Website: home-depot
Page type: receipt
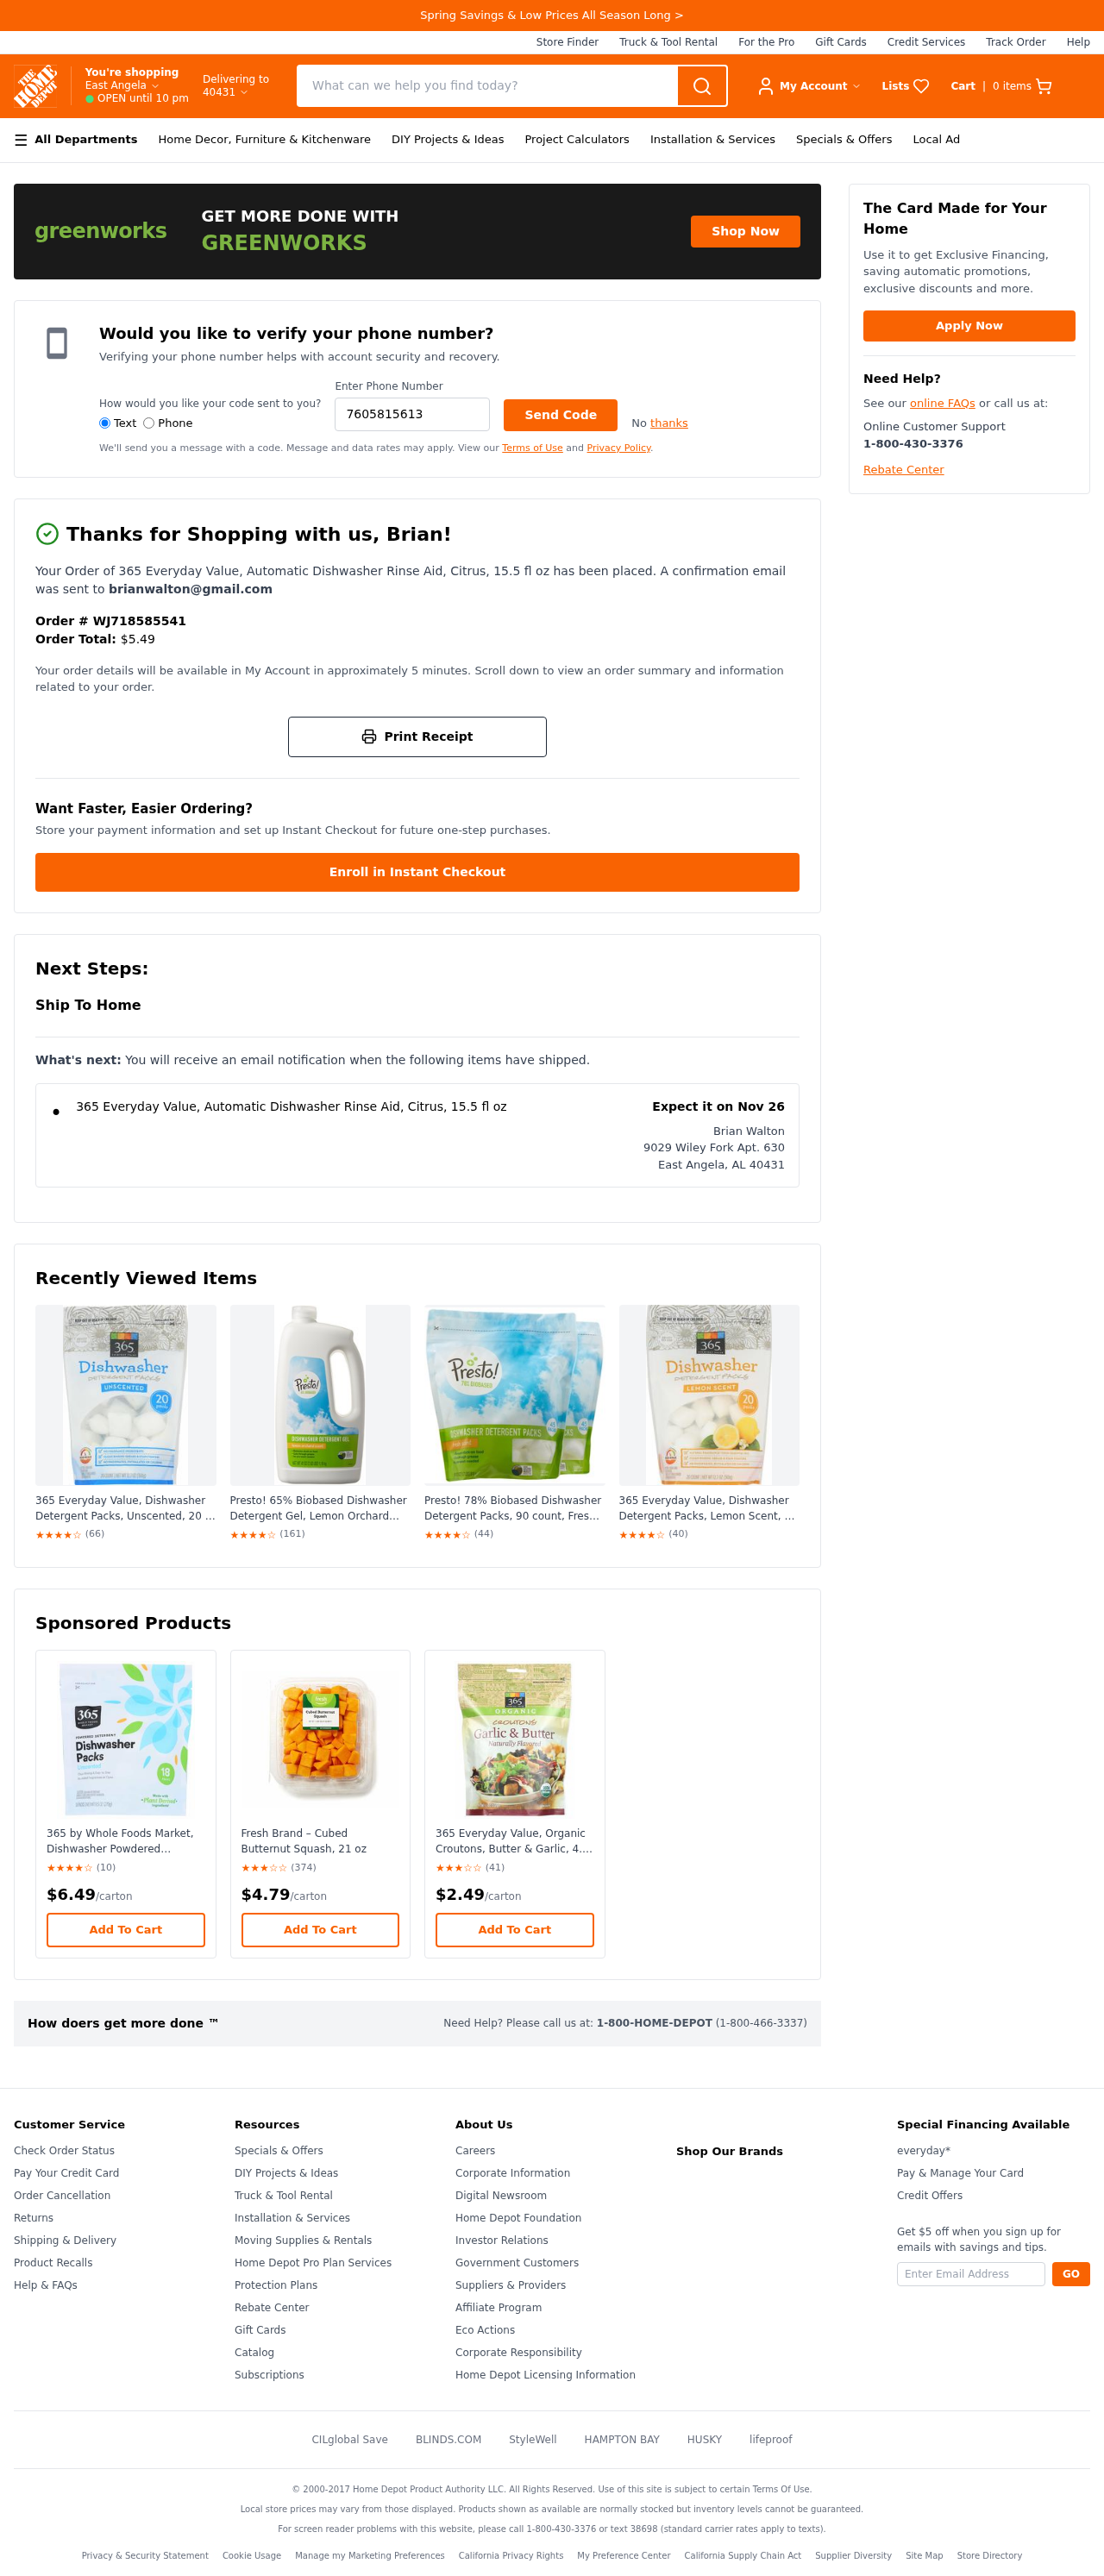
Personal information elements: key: PII_CITY
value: East Angela
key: PII_CITY_STATE_ZIP
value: East Angela, AL 40431
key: PII_EMAIL
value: brianwalton@gmail.com
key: PII_FIRSTNAME
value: Brian
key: PII_FULLNAME
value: Brian Walton
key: PII_PHONE
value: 7605815613
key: PII_POSTCODE
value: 40431
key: PII_STREET
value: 9029 Wiley Fork Apt. 630
Product elements: key: PRODUCT1_NAME
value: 365 Everyday Value, Automatic Dishwasher Rinse Aid, Citrus, 15.5 fl oz
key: PRODUCT2_NAME
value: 365 Everyday Value, Dishwasher Detergent Packs, Unscented, 20 ct (Packaging May Vary)
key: PRODUCT2_RATING
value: ★★★★☆
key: PRODUCT2_NUM_RATINGS
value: (66)
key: PRODUCT3_NAME
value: Presto! 65% Biobased Dishwasher Detergent Gel, Lemon Orchard Scent, 42-ounce bottle
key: PRODUCT3_RATING
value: ★★★★☆
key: PRODUCT3_NUM_RATINGS
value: (161)
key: PRODUCT4_NAME
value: Presto! 78% Biobased Dishwasher Detergent Packs, 90 count, Fresh Scent (2 pack, 45 ct each)
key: PRODUCT4_RATING
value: ★★★★☆
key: PRODUCT4_NUM_RATINGS
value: (44)
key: PRODUCT5_NAME
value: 365 Everyday Value, Dishwasher Detergent Packs, Lemon Scent, 20 ct (Packaging May Vary)
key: PRODUCT5_RATING
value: ★★★★☆
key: PRODUCT5_NUM_RATINGS
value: (40)
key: PRODUCT6_NAME
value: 365 by Whole Foods Market, Dishwasher Powdered Detergent Packs, Unscented, 18 Count
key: PRODUCT6_RATING
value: ★★★★☆
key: PRODUCT6_NUM_RATINGS
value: (10)
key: PRODUCT6_PRICE
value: $6.49
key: PRODUCT7_NAME
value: Fresh Brand – Cubed Butternut Squash, 21 oz
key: PRODUCT7_RATING
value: ★★★☆☆
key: PRODUCT7_NUM_RATINGS
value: (374)
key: PRODUCT7_PRICE
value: $4.79
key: PRODUCT8_NAME
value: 365 Everyday Value, Organic Croutons, Butter & Garlic, 4.5 oz
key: PRODUCT8_RATING
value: ★★★☆☆
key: PRODUCT8_NUM_RATINGS
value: (41)
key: PRODUCT8_PRICE
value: $2.49
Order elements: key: ORDER_NUM_ITEMS
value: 0
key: ORDER_ID
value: WJ718585541
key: ORDER_TOTAL
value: $5.49
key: ORDER_DELIVERY_DATE
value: Expect it on Nov 26